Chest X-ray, PA view. Patient: 64 years old, sex F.
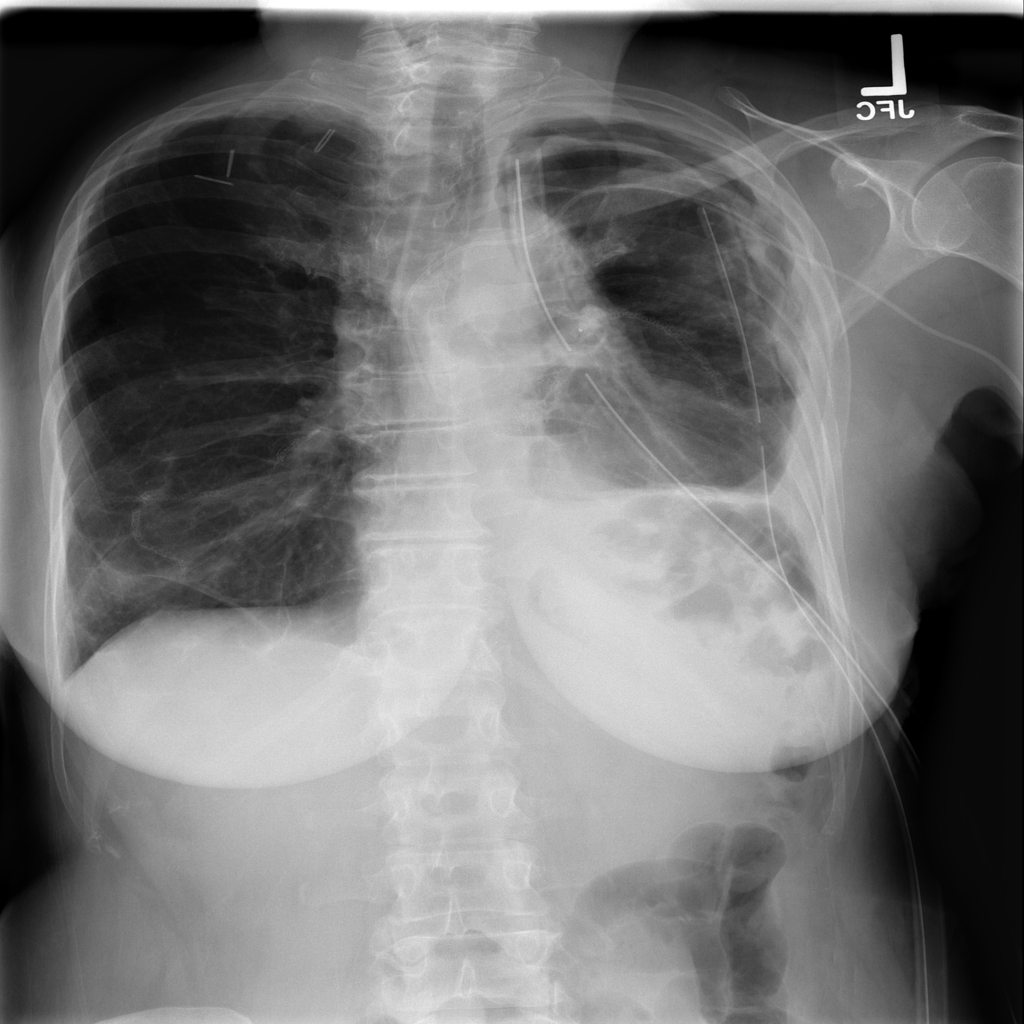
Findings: Pneumothorax